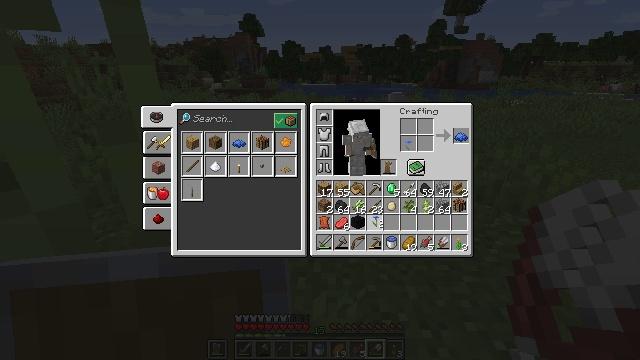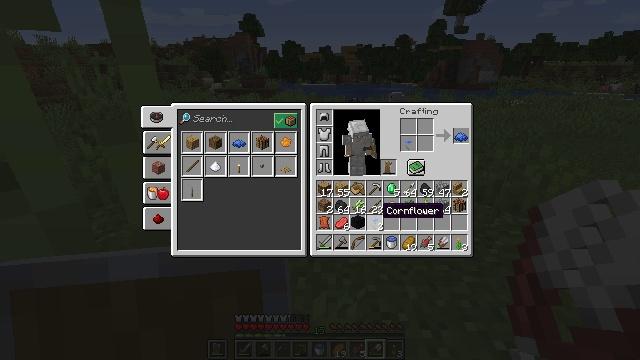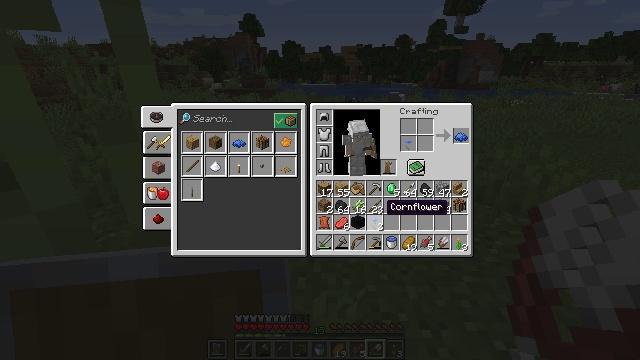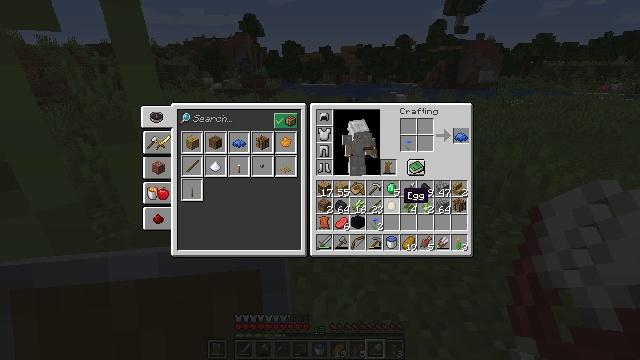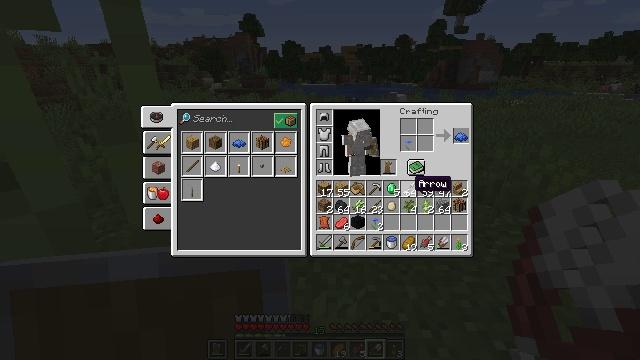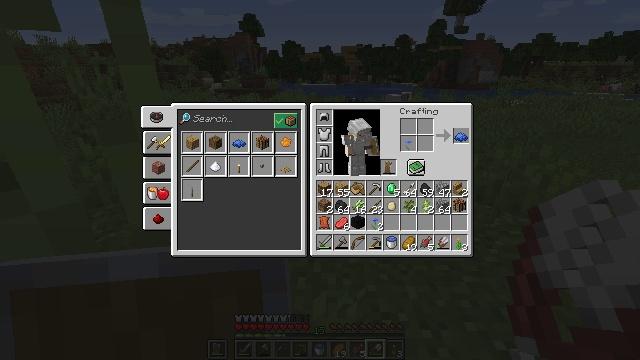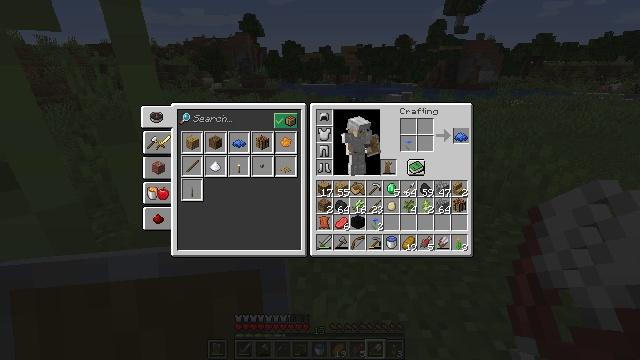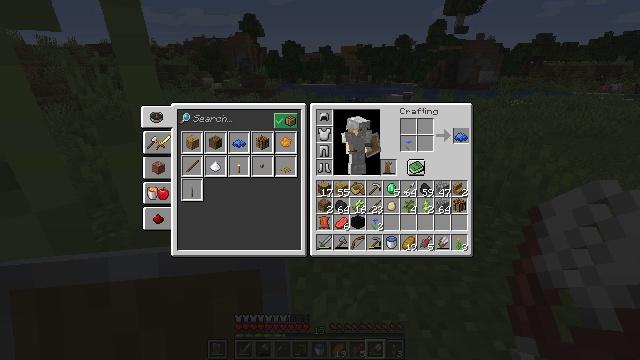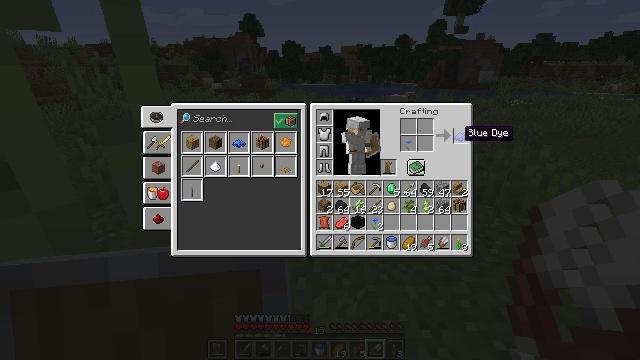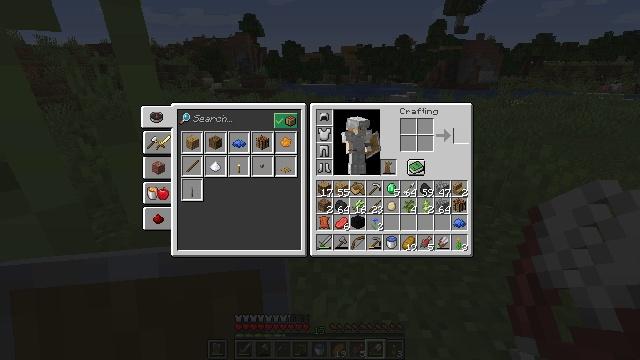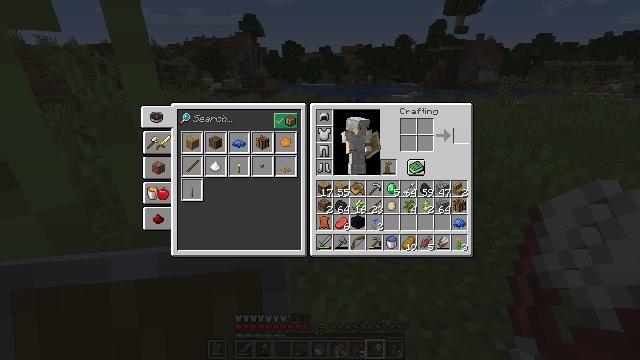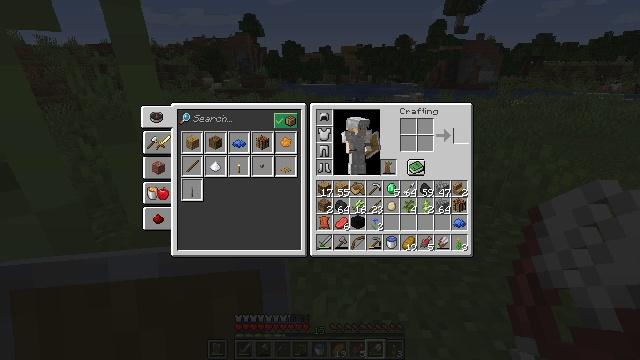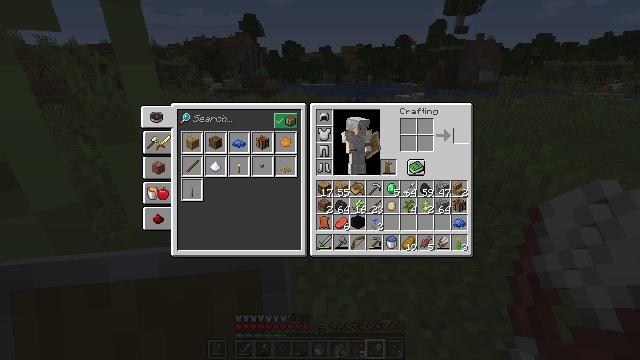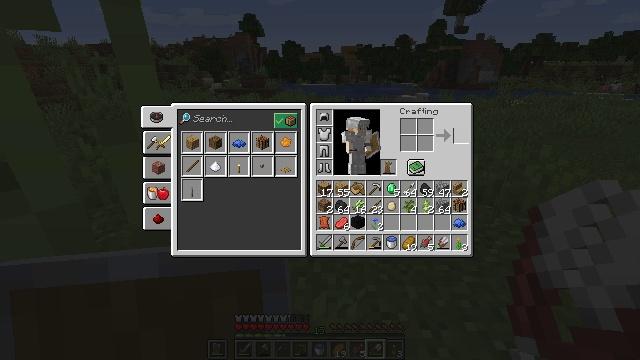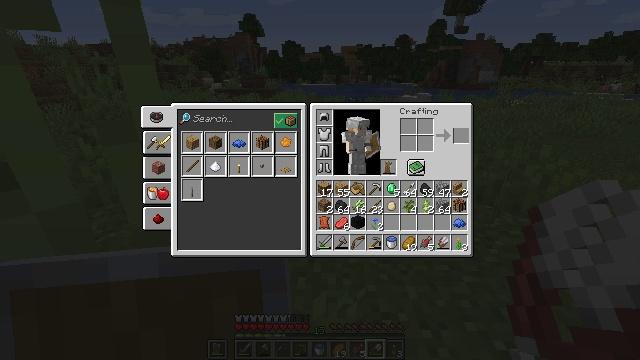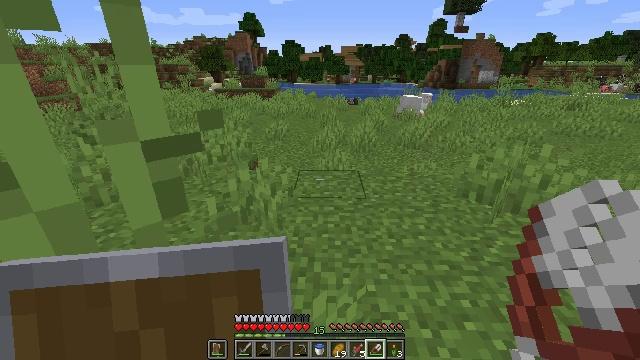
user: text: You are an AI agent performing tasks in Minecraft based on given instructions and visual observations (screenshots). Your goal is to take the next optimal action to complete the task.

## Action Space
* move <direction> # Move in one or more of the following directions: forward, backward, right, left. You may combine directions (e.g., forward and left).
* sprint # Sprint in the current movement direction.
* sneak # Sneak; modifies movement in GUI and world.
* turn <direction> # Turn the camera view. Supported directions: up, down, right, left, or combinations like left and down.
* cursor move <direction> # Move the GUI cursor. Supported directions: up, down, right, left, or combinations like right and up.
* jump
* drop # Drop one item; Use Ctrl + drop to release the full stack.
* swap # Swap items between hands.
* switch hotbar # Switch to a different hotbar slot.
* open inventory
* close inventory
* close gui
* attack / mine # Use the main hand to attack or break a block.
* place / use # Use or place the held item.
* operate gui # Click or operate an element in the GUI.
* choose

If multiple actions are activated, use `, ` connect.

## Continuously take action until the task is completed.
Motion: motion action
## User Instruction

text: Create blue dye with the crafting table.
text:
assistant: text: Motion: no_op
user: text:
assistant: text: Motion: no_op
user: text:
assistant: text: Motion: turn right and up
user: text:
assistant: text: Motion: turn right and up
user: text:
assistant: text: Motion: turn right and up
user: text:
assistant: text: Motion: sneak, turn right and up
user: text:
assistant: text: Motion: sneak
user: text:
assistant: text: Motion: sneak
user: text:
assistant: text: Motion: sneak, attack / mine
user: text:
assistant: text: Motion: sneak, attack / mine
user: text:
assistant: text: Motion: sneak
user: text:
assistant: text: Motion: sneak
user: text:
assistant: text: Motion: sneak
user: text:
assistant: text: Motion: turn down
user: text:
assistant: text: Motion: no_op
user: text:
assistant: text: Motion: no_op
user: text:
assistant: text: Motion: turn left and down
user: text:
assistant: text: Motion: move forward, turn left and down
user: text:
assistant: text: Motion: move forward, turn left and down
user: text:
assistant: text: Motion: move forward, turn left
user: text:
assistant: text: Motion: move forward
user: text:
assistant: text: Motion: move forward
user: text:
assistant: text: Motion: move forward, turn left and up
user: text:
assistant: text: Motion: move forward, turn left and up
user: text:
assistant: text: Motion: move forward, turn left and up
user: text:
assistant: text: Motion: move forward
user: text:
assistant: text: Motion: move forward, sprint
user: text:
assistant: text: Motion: move forward, sprint
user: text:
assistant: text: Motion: move forward, sprint, turn left
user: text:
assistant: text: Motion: move forward, turn left